Interaction volume radius: 10 \u00c5
Interaction volume height: 15 \u00c5
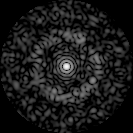
Disorder parameter: 0.8338